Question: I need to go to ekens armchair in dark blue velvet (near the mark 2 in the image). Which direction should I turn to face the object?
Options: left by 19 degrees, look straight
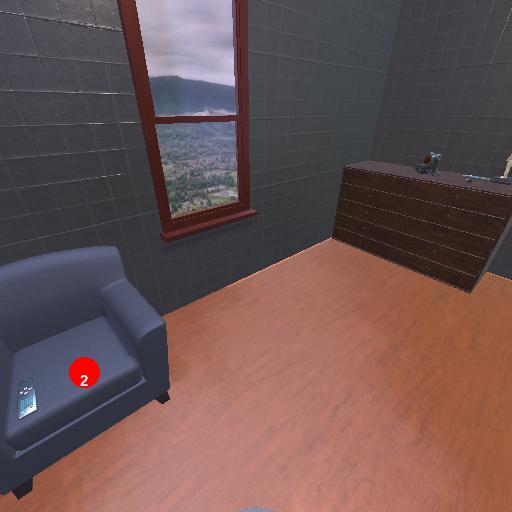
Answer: left by 19 degrees